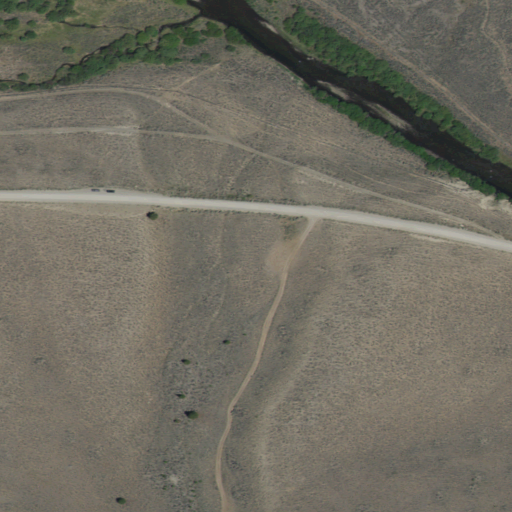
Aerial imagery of valley in Idaho named Dry Canyon containing shrub, herbaceous wetlands, woody wetlands, and evergreen forest